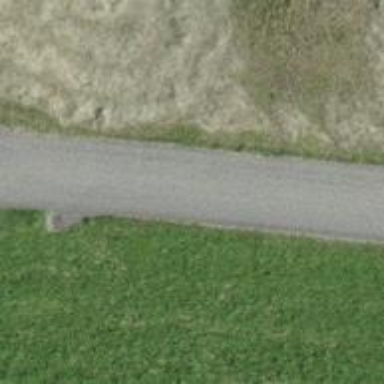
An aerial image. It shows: Unclassified road with asphalt surface.